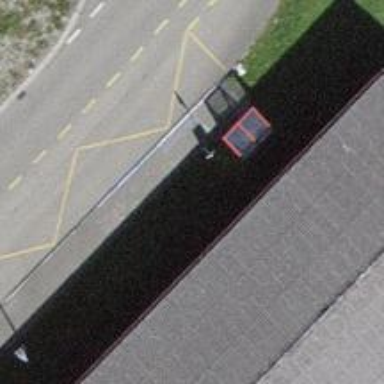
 serving as platform for public transportation."